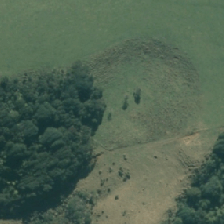
Land cover: manuka_kanuka